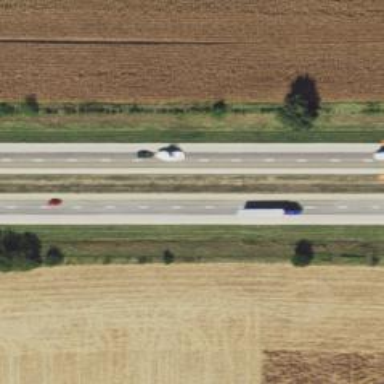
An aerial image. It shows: Motorway.